Aerial crown-view tile of a tropical tree (Barro Colorado Island, Panama), acquired 20241112:
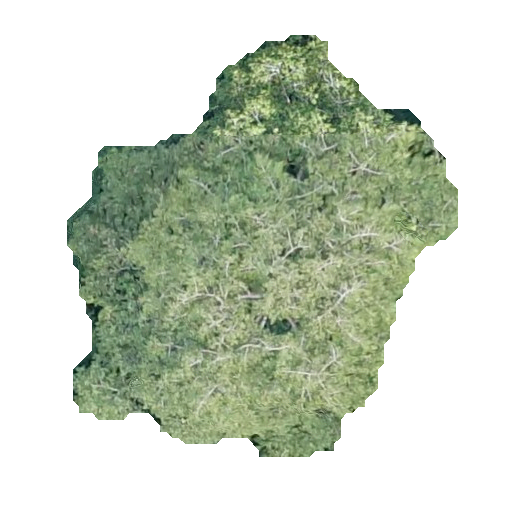
Species: Virola surinamensis
GBIF accepted scientific name: Virola surinamensis
Crown area: 171.2 m²